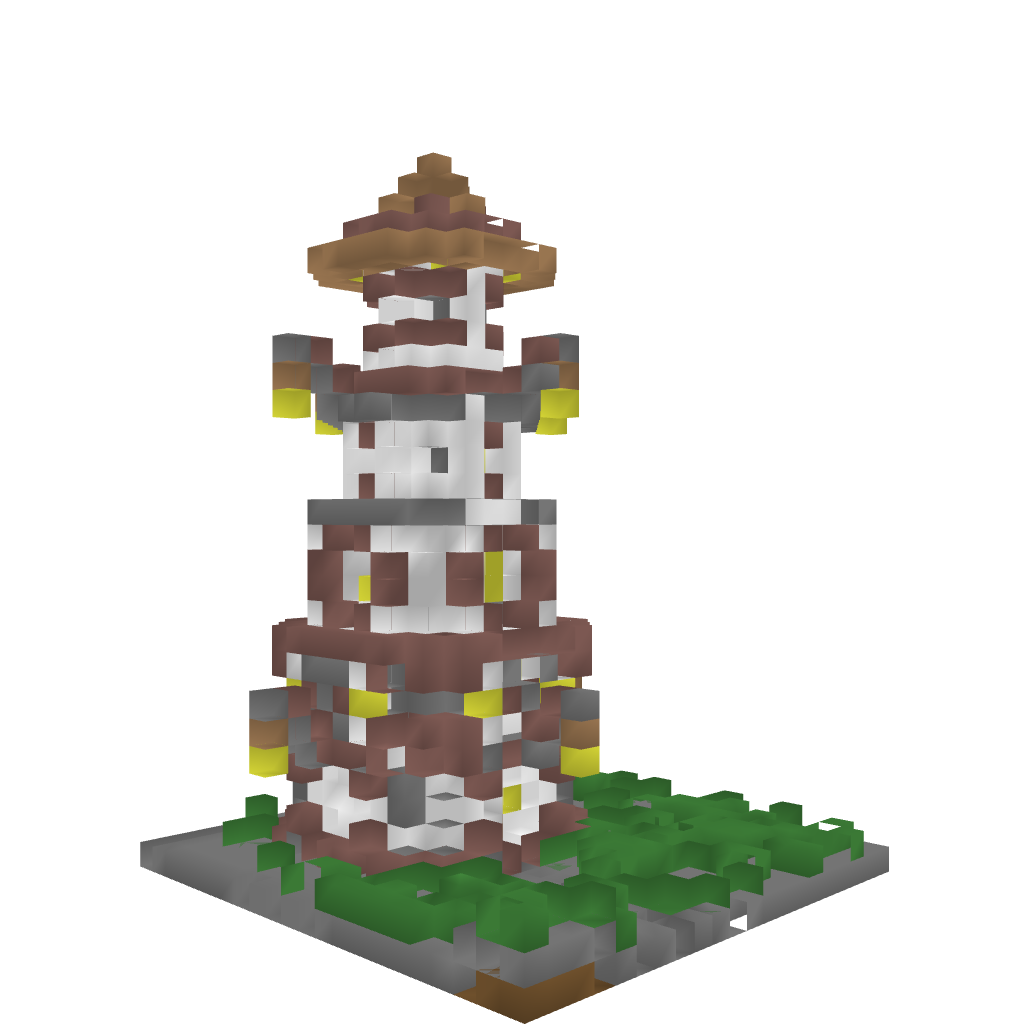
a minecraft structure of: The magic Tower high quality